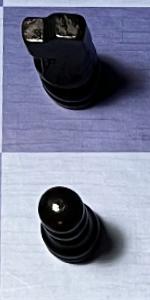
Label: Pawn_Black